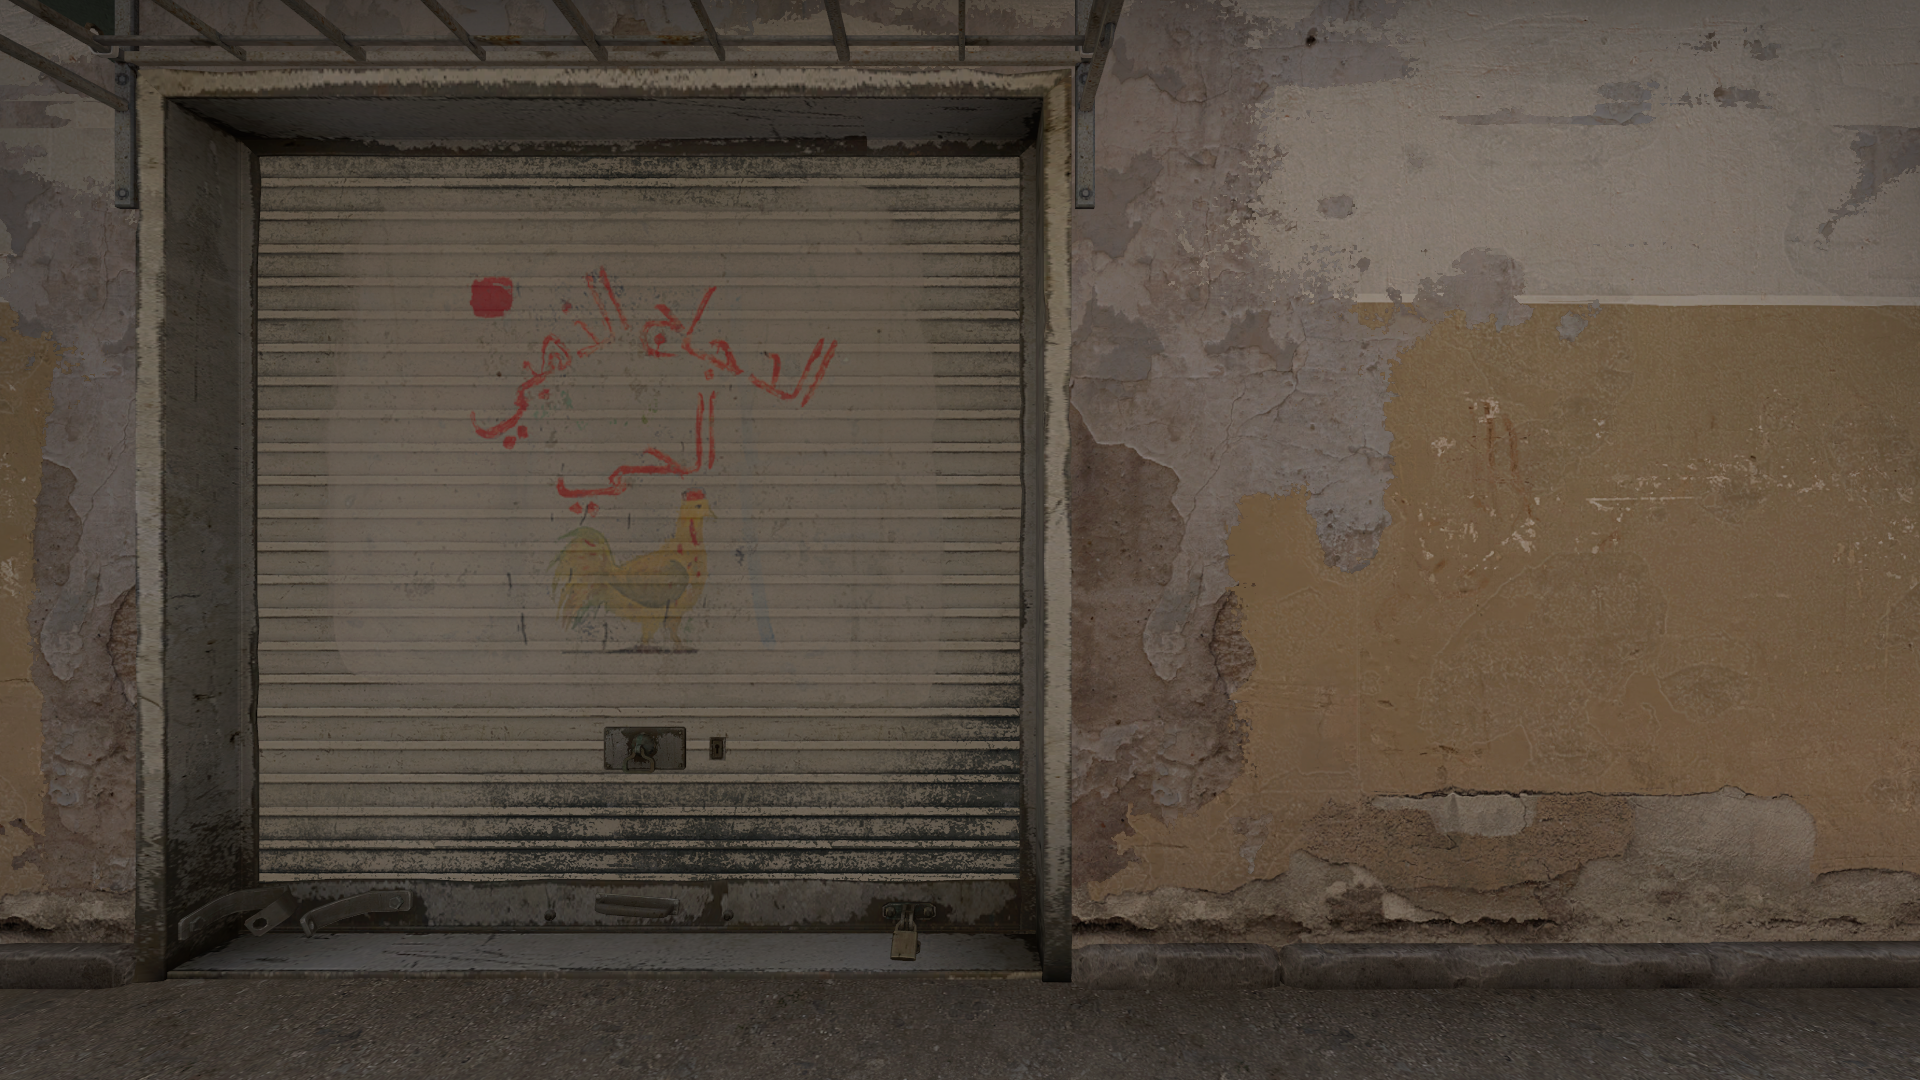
Map: de_dust2